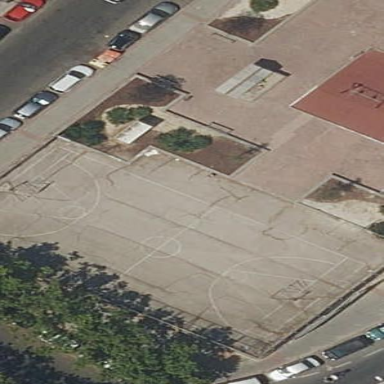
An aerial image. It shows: Basketball court located in leisure land pitch.